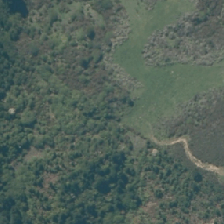
Land cover: grose_broom